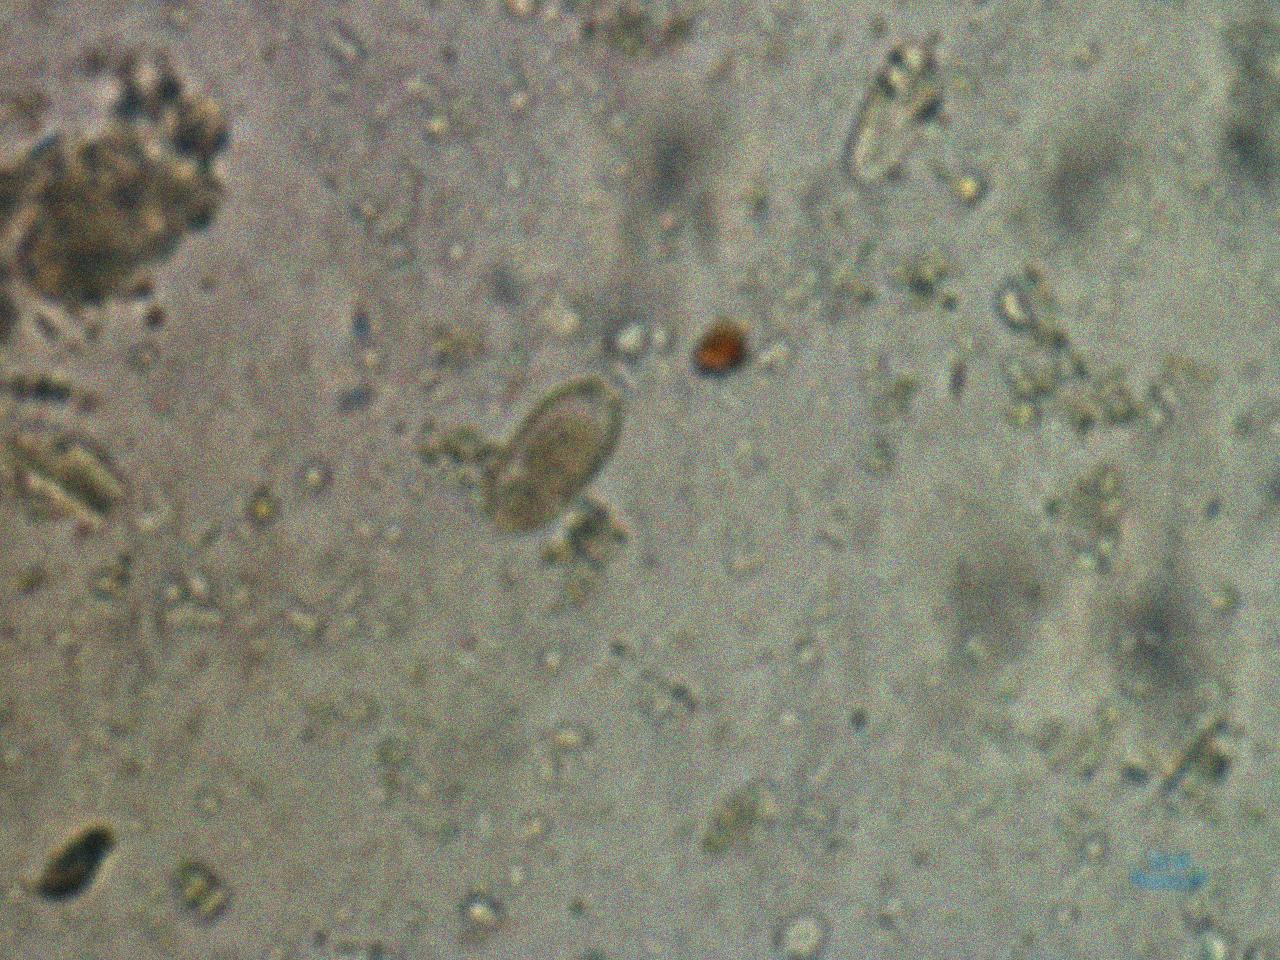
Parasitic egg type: Capillaria philippinensis